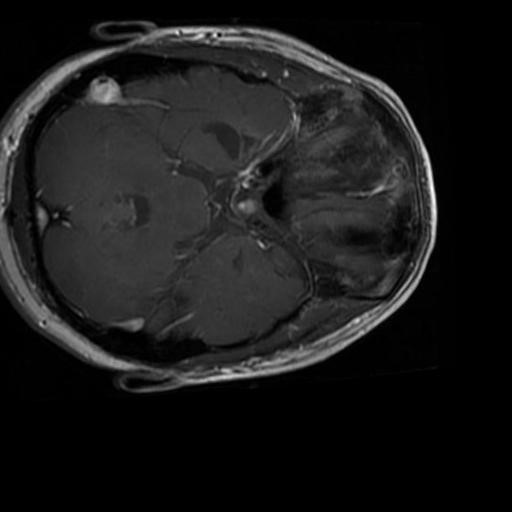
Label: brain_glioma